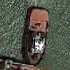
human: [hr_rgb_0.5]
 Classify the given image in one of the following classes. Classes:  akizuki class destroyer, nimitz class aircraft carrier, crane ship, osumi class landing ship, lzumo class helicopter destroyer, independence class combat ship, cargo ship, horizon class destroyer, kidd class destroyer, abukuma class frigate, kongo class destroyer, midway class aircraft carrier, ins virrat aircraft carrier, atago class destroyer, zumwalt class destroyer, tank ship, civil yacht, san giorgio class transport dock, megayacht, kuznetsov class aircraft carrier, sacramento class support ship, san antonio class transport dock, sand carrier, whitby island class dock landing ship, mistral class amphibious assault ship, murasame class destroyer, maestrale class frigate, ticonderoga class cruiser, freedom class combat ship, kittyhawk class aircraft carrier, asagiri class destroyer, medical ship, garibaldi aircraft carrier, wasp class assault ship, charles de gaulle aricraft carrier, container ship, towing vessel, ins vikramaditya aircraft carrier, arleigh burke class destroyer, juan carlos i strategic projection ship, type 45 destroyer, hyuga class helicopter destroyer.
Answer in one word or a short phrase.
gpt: Towing vessel